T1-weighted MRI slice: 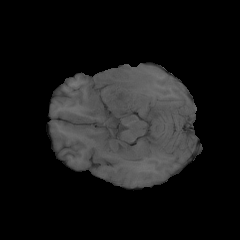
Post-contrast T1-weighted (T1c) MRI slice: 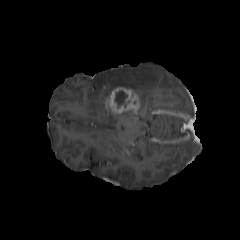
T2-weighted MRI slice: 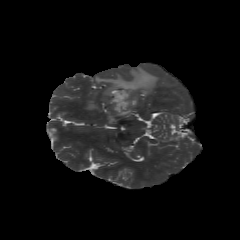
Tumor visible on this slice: yes